Question: I have an apache-beam based dataflow job to read using <URL>. The workflow works fine but the cons I noticed is that:
- - '--autoscalingAlgorithm=THROUGHPUT_BASED --numWorkers=10 --maxNumWorkers=100'

I did not use ancestor path for the keys; all the entities are the same 'kind'.
The pipeline code looks like below:
'''
def write_to_datastore(project, user_options, pipeline_options):
"""Creates a pipeline that writes entities to Cloud Datastore."""
with beam.Pipeline(options=pipeline_options) as p:
(p
| 'Read vcf files' >> vcfio.ReadFromVcf(user_options.input)
| 'Create my entity' >> beam.ParDo(
ToEntityFn(), user_options.kind)
| 'Write to datastore' >> WriteToDatastore(project))
'''
Because I have millions of rows to write into the datastore, it would take too long to write with a speed of 30 entities/sec.
Question: The input is just one huge gzipped file. Do I need to split it into multiple small files to trigger multiple workers? Is there any other way I can make the importing faster? Do I miss something in the 'num_workers' setup? Thanks!
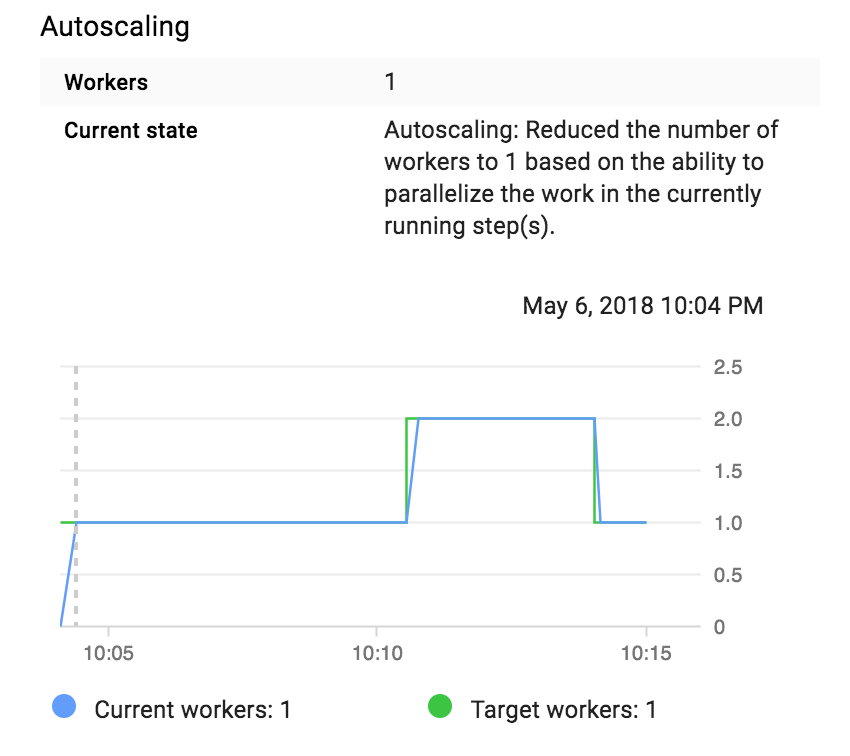
Answer: I looked into the design of <URL>.

One thing I don't understand is that the number of workers that read can be limited to 5 (in this case). But why we are limited to have only 5 workers to write? Anyway, I think I have found the alternative way to trigger multiple workers with beam Dataflow-Runner (use ). There is also a related approach in <URL>, in which the 'vcfio' has been significantly extended. It seems to support the multiple workers with a single input vcf file. I wish the changes in that project could be merged into the beam project too.